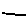
Label: line